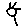
Label: sun